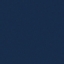
Land use / land cover class: SeaLake